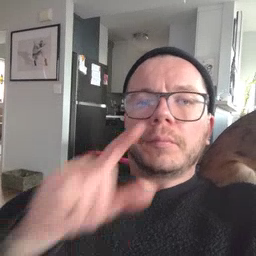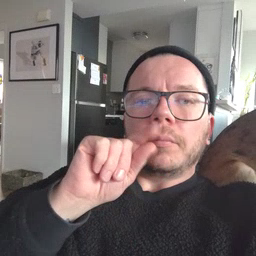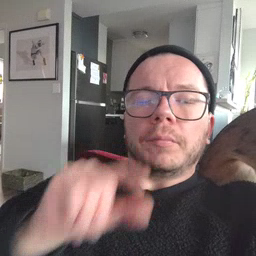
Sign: bird